Question: ## The Problem:
When ever I choose the print button then this code will work and pop up for print appears after choosing print it's working fine.
The problem is, if I choose the Cancel button of windows print option and if I'm going to print a new page then it is showing the page, not the one.
---

## Question
> Is there any option to clear or remove what I write in this line 'win.document.write(inf);'?
Here is the code, it will always show 'haiiiiii' in print preview can't update that text field.
## Script:
'''
function displayMessage(printContent) {
var inf = printContent;
document.innerHTML="";
win = window.open('about:blank');
win.document.write(inf);
win.print();
win.close();
alert(inf);
}
'''
## HTML
'''
<div id="formdiv">
<form id="form1" name="form1" method="post" action="">
<div id="printadform">
<table width="997" border="1">
<tr>
<th colspan="4" bgcolor="#999999"><div align="center" class="style1"><input type ="text" value="haiiiiiii"/></div></th>
</tr>
</table>
</div>
</form>
</div>
<a class="btn btn-primary" id = "print" onclick="displayMessage(formdiv.innerHTML)">Print</a>
<a href="#/branch/list/{{student.branch}}" class="btn" id="cancel">Cancel </a></div>
'''
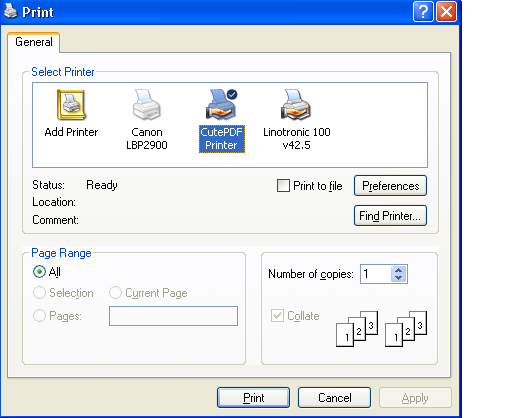
Answer: Try this, Text elements don't have an 'innerHTML' property so you have to set the value filed.
Html:
'''
<div id="formdiv">
<form id="form1" name="form1" method="post" action="#">
<div id="printadform">
<table style="width:80%;border: 1px solid black;">
<tr>
<th colspan="4" style="background-color:#999;">
<span style="text-align:center;">
<input id="box" type="text" value="Hai" />
</span>
</th>
</tr>
</table>
</div>
</form>
</div>
'''
Script:
'''
function displayMessage() {
var val = box.value; //get the input box value
box.setAttribute('value', val); //set value attribute into input
var inf = formdiv.innerHTML;
document.innerHTML = "";
var win = window.open('about:blank');
win.document.write(inf);
win.print();
win.close();
}
'''
<URL>